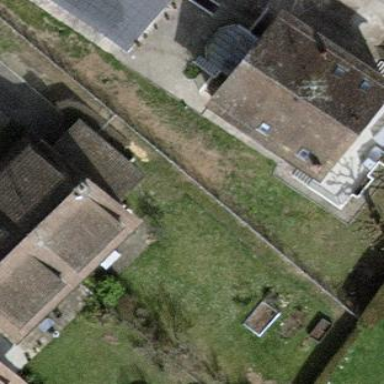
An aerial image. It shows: Garden surrounded by fence.